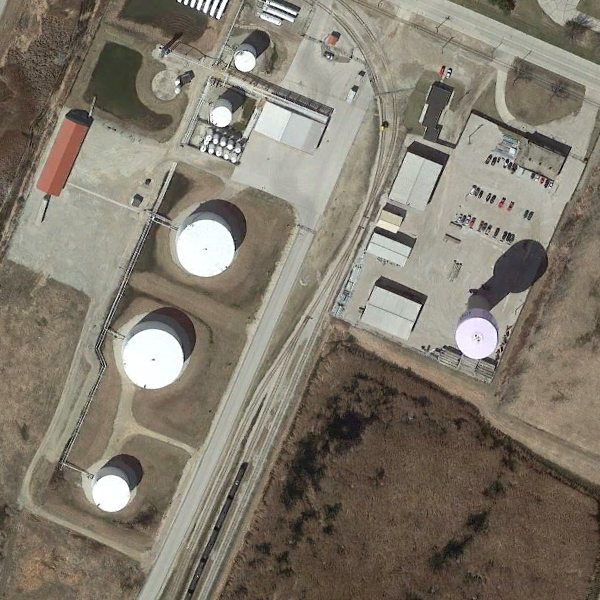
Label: StorageTanks